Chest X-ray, PA view. Patient: 58 years old, sex M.
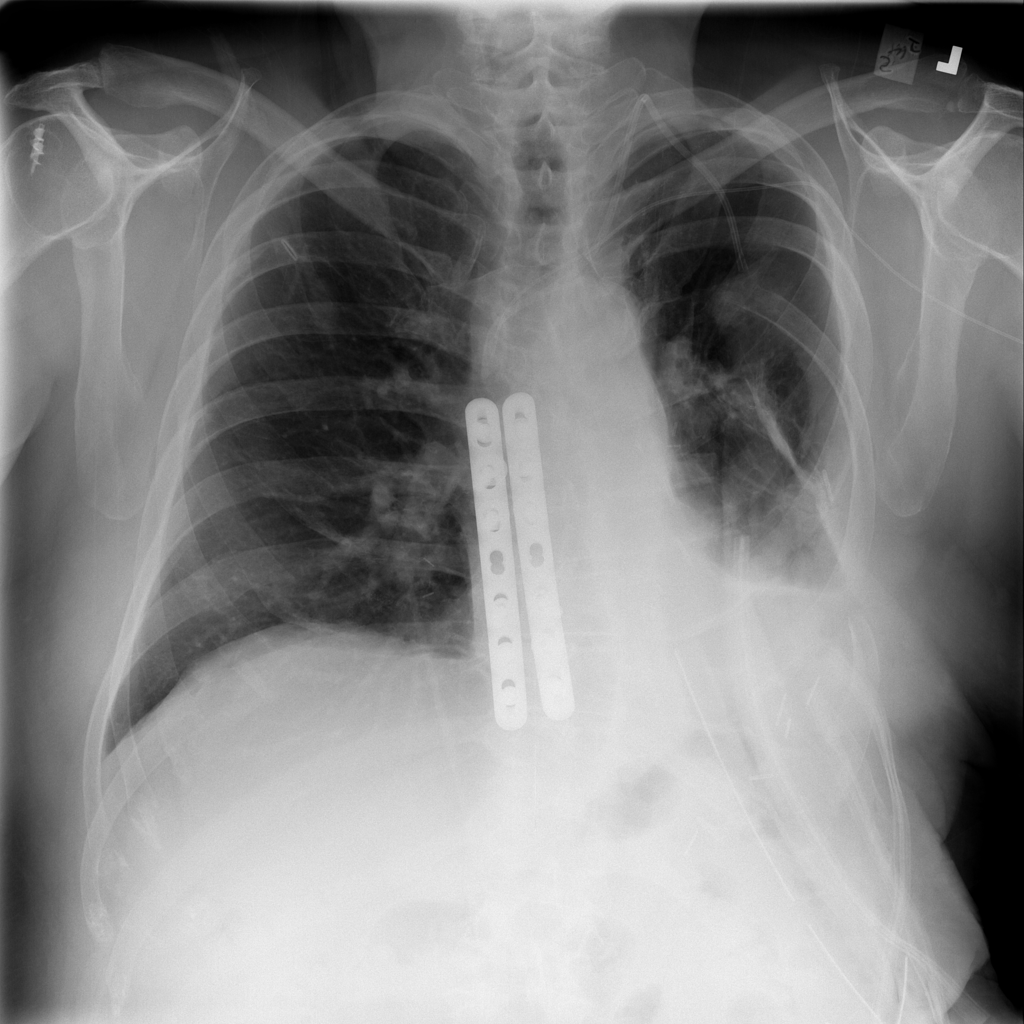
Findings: No Finding